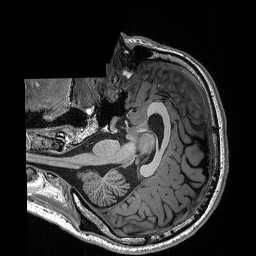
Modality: T1w
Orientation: axial